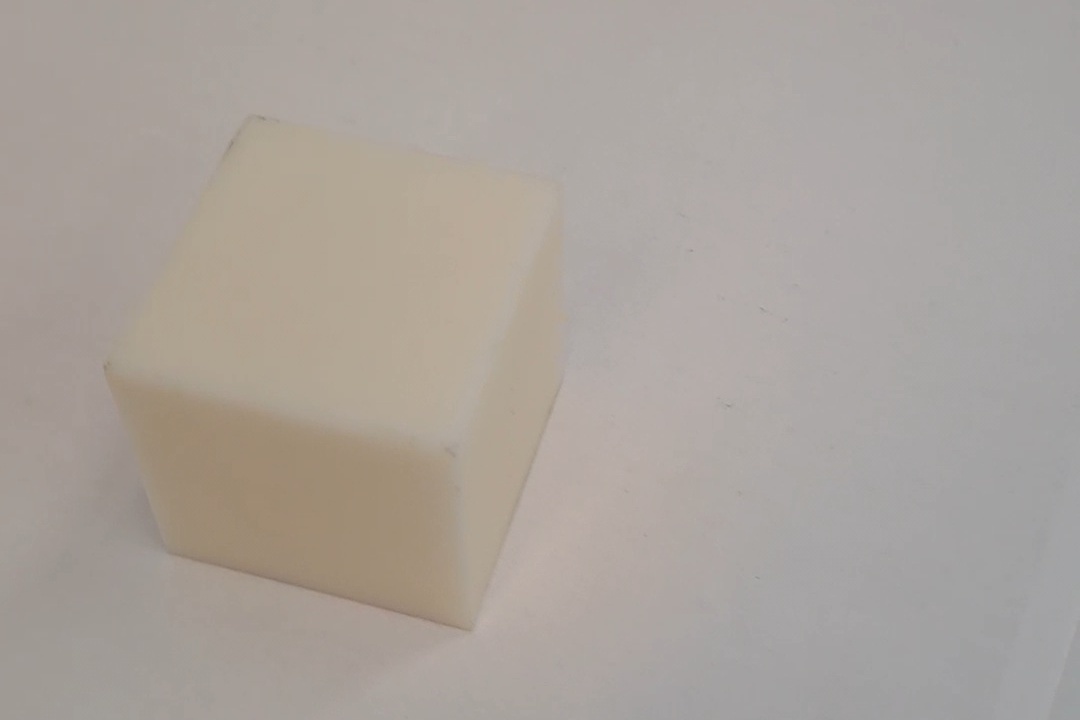
Label: Cuboid